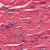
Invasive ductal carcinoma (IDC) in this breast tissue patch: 0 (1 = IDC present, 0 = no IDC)